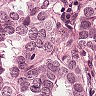
Metastatic tissue present: yes